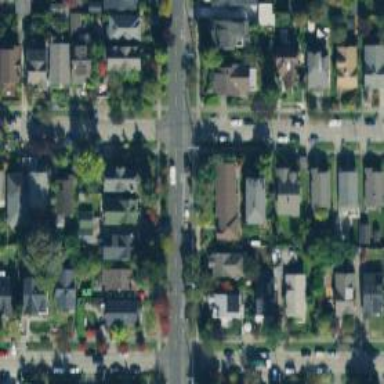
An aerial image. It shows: Residential road with separate sidewalk.